Field crop: tomato
Growth stage: 1
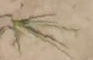
Species: cyperus